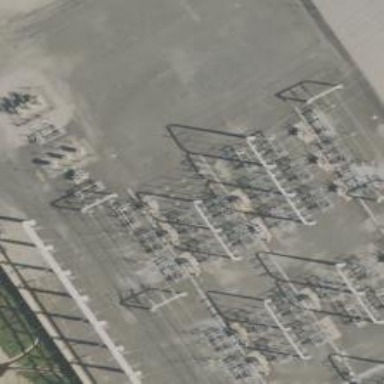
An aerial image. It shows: Switch used for power control.